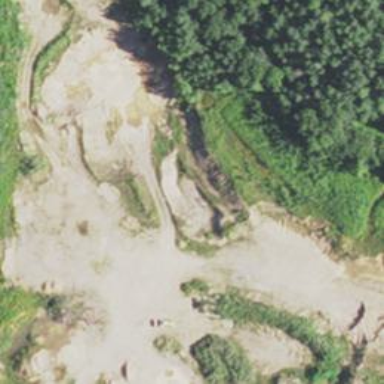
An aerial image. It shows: Quarry area.